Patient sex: M
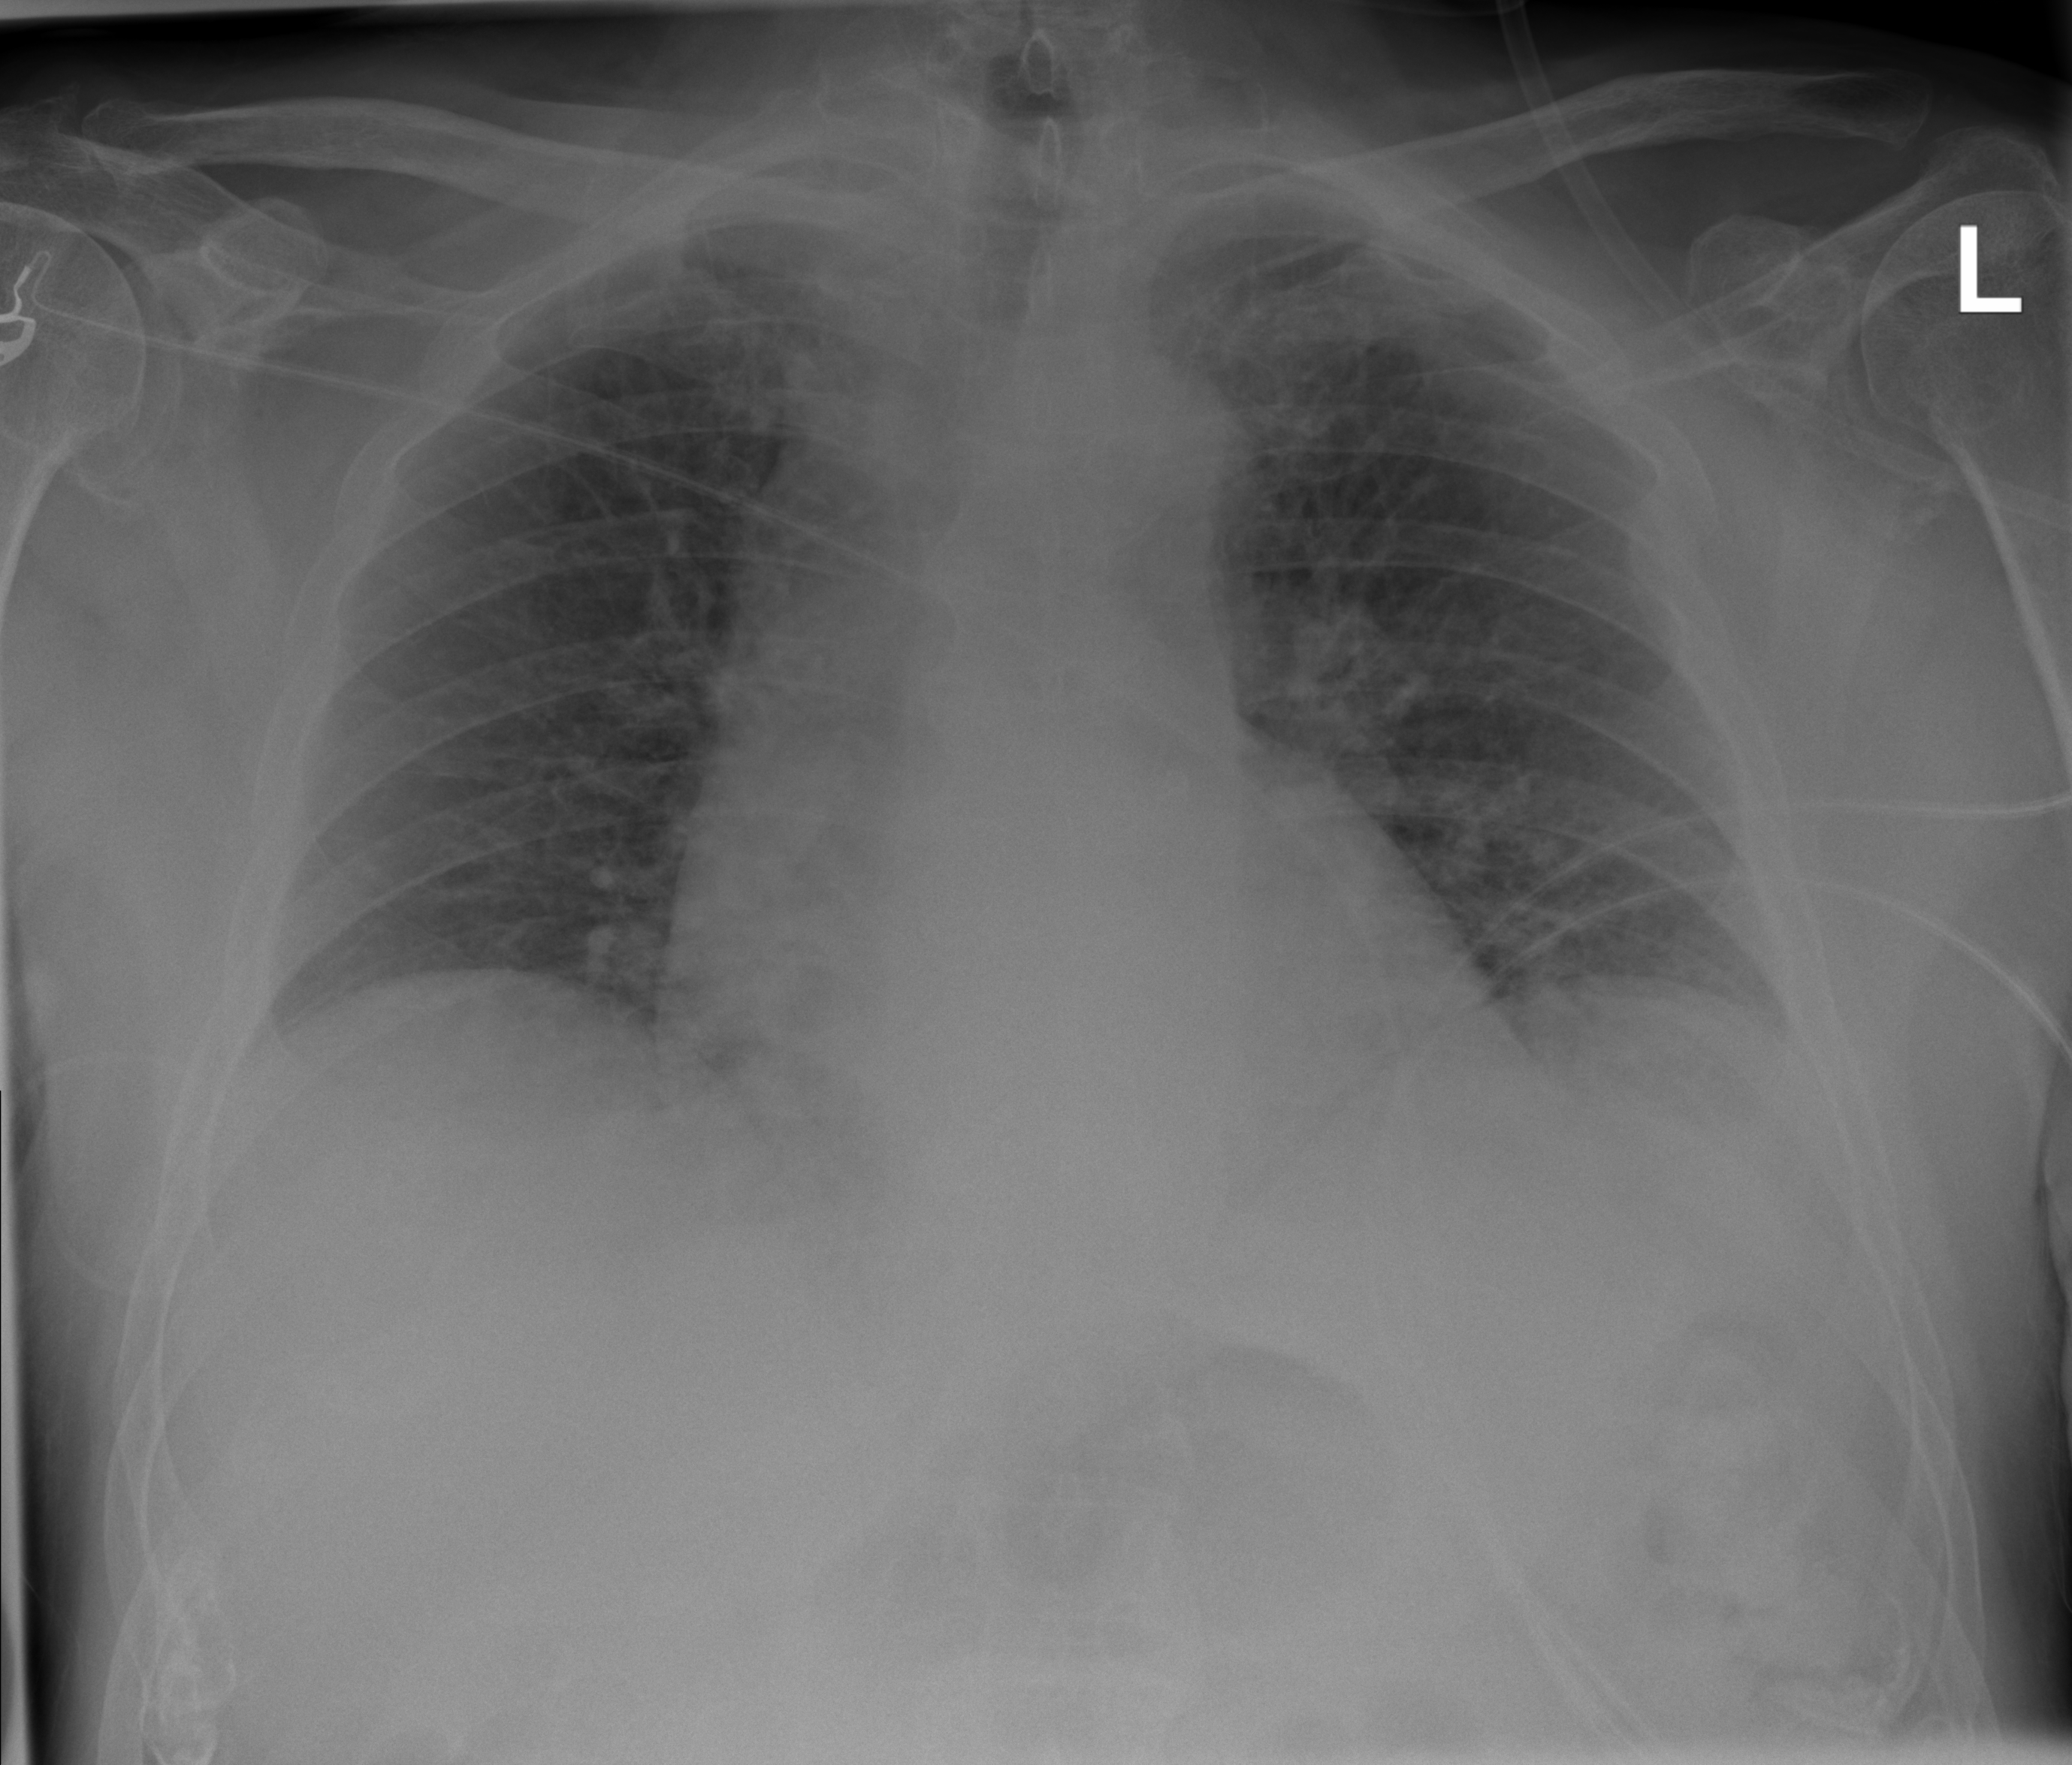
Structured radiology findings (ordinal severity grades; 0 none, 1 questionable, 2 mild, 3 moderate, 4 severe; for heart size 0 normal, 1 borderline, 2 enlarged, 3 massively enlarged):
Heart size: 2
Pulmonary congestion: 2
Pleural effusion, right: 0
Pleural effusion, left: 0
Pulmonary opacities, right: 0
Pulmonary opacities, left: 2
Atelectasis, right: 2
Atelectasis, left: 2